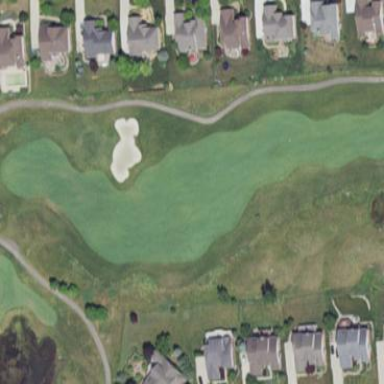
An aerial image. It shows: Grassy area designated as golf fairway.